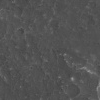
Atmospheric dust classification: not_dusty